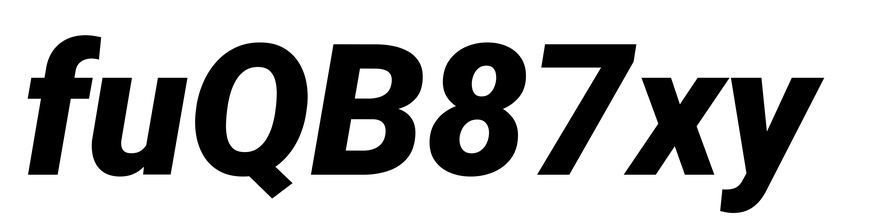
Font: Roboto-Italic_Black_Italic